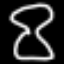
Label: hourglass